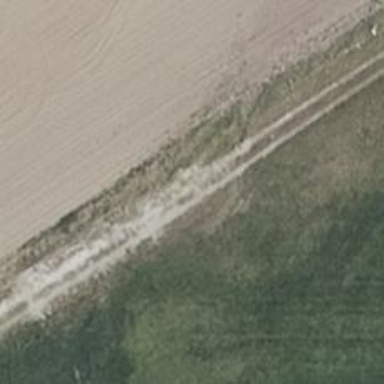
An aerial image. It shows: Dirt track with grade 4 tracktype.